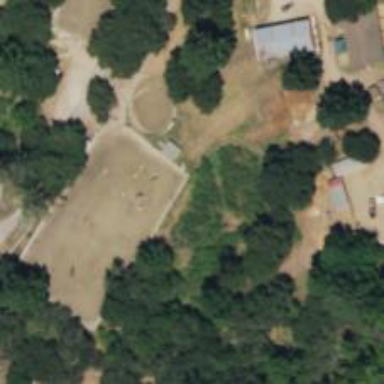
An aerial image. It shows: Equestrian pitch for leisure land sports.